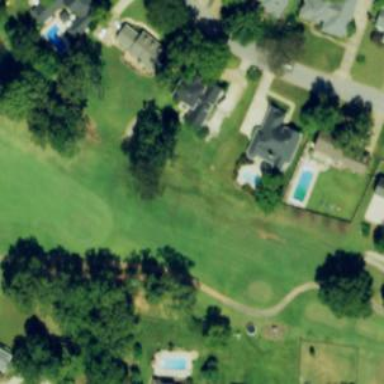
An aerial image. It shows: View of golf hole.